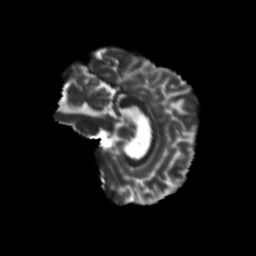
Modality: T2w
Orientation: sagittal
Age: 30
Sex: male
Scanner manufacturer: siemens
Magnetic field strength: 3 T
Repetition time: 8.6 s
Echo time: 0.095 s